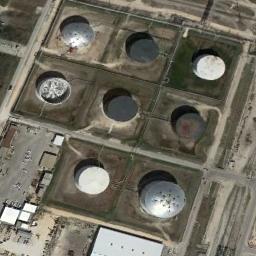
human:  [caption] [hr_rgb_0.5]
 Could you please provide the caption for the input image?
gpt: There are many white and black storage tanks on the grass .

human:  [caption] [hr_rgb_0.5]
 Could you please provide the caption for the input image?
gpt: A lot of buildings are next to storage tanks .

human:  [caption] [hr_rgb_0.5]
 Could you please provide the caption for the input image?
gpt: There are four neatly arranged large oil storage tanks in the factory, And there are large lawns in the factory .

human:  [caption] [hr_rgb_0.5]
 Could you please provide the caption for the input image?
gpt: There are two rows of storage tanks, One of which is larger than the others .

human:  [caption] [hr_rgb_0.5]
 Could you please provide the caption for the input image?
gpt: There are several storage tanks of different colors .